Interaction volume radius: 10 \u00c5
Interaction volume height: 35 \u00c5
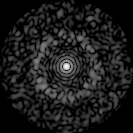
Disorder parameter: 0.8321